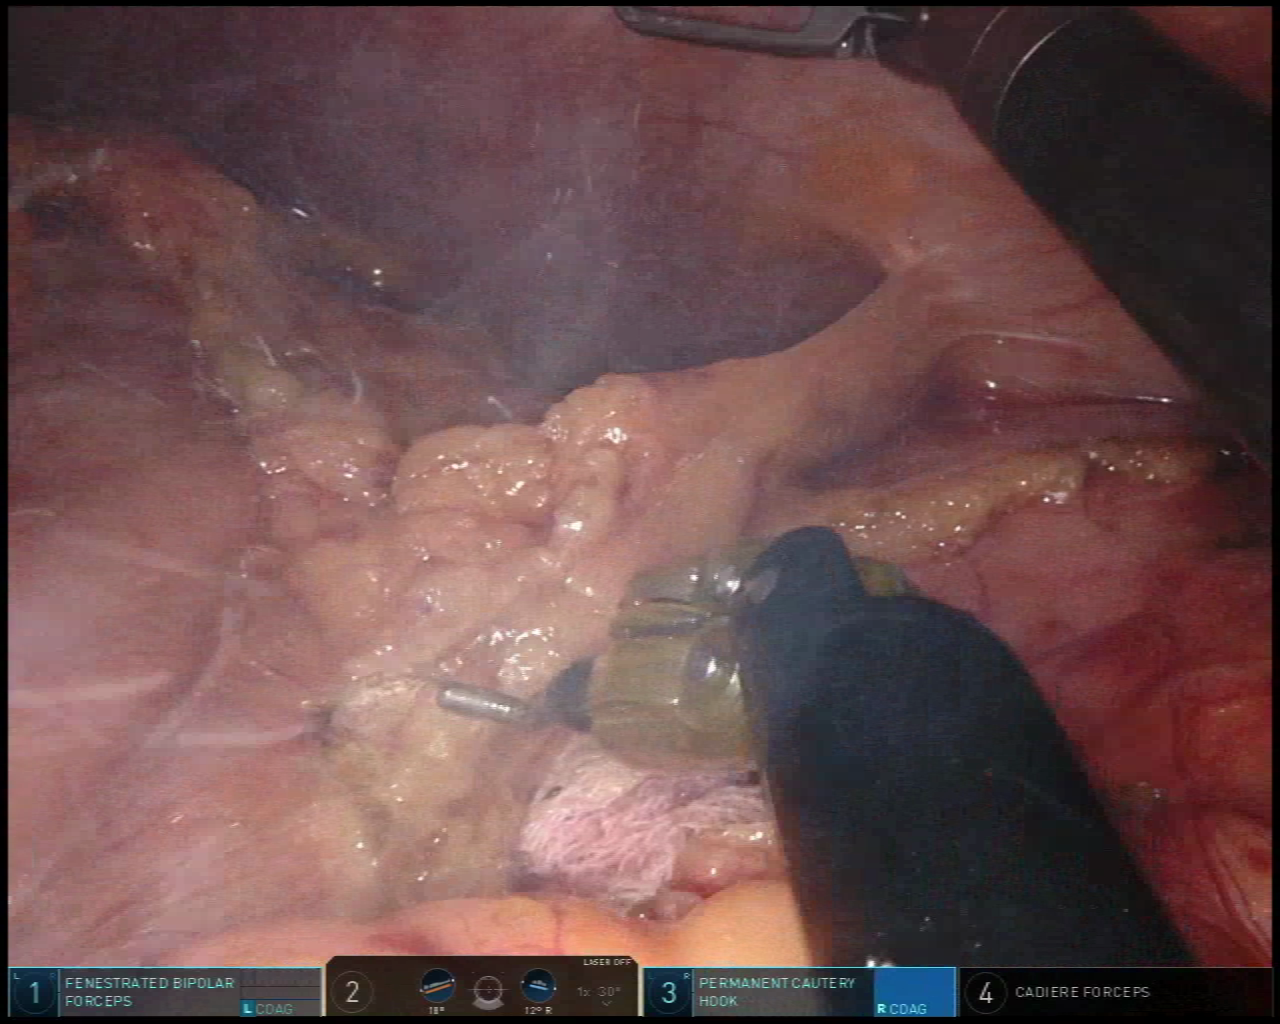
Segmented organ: spleen
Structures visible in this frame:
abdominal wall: yes
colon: yes
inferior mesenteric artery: no
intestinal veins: no
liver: no
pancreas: no
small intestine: no
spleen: yes
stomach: no
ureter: no
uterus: no
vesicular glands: no